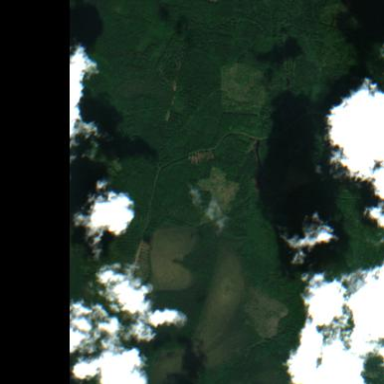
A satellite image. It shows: Clearcut area with scrub vegetation.